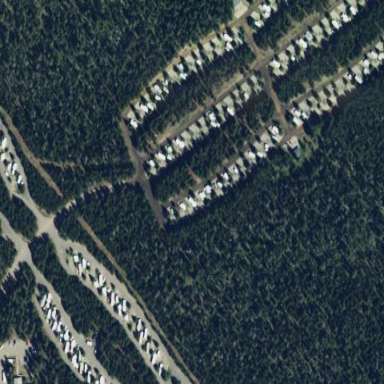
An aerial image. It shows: Camping site with caravans available for accommodation.